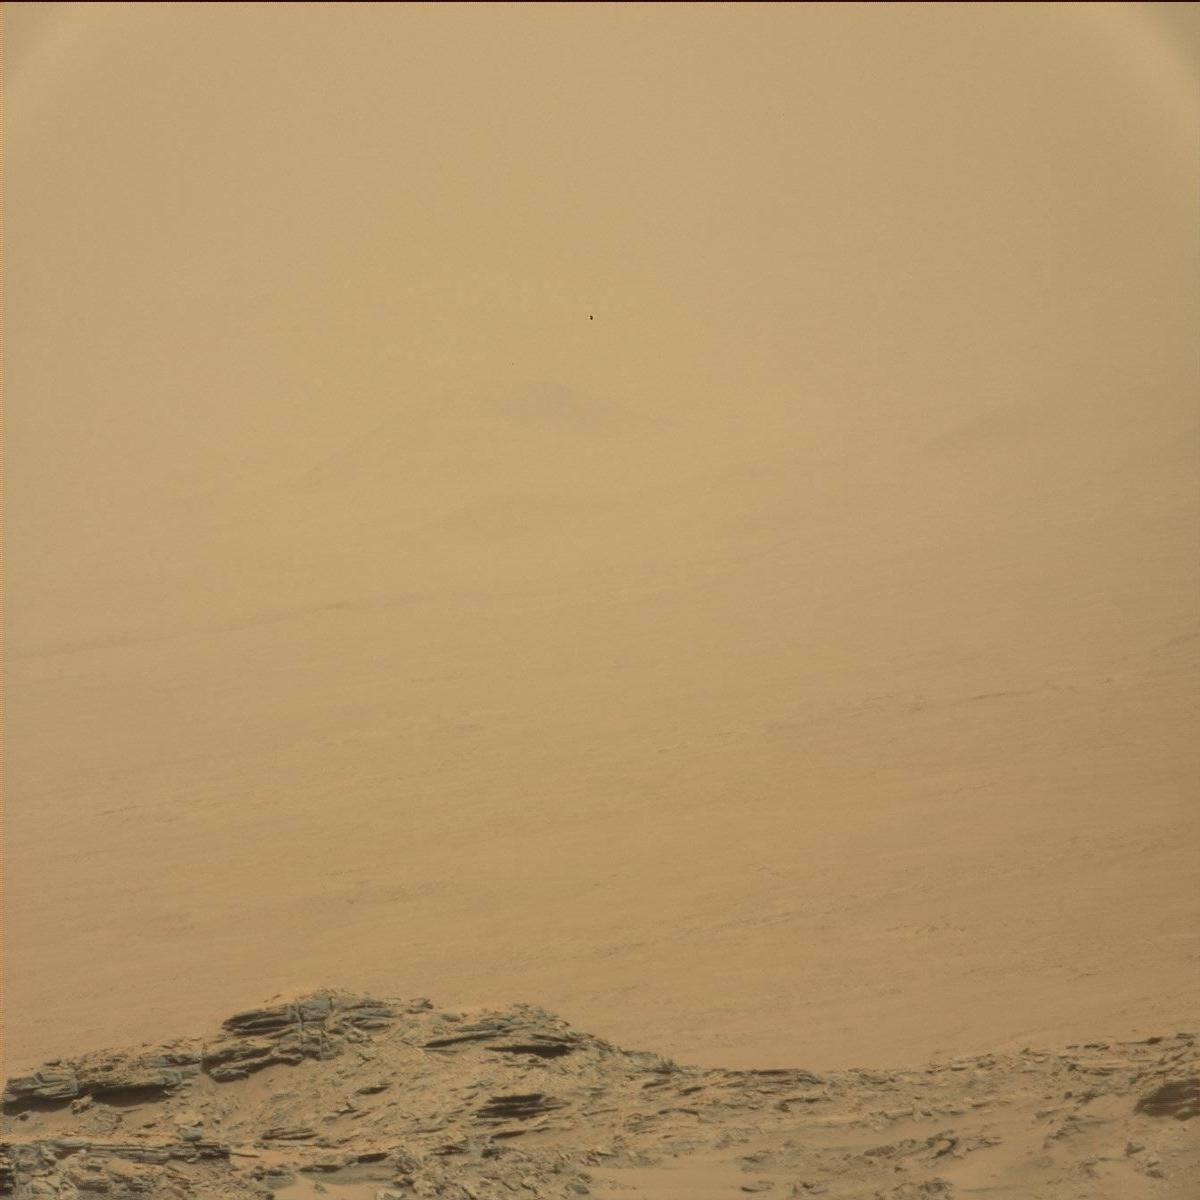
Terrain classes present: Bedrock, Ridge, Sand / Soil